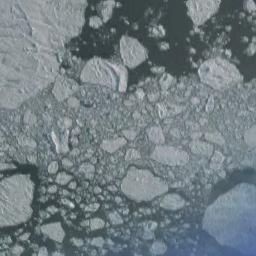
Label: sea_ice